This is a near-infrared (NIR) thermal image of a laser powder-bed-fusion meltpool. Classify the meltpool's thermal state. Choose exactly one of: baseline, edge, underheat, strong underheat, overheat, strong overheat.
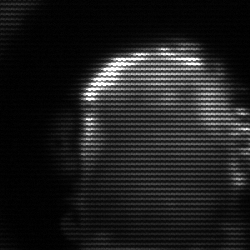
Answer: baseline